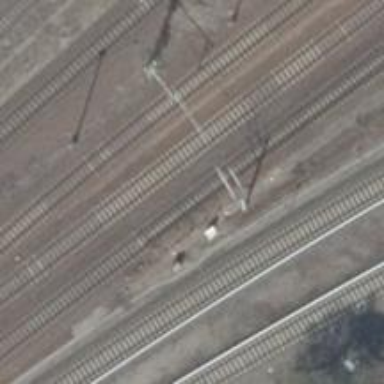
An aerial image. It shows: Railway switch with the turnout side on the right.